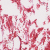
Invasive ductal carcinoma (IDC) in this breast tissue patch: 0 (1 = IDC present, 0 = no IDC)